Interaction volume radius: 5 \u00c5
Interaction volume height: 10 \u00c5
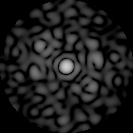
Disorder parameter: 0.7158